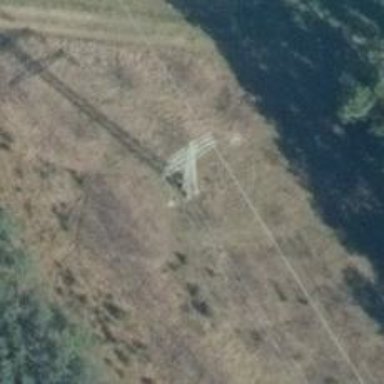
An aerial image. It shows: Power tower.